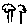
Label: tree